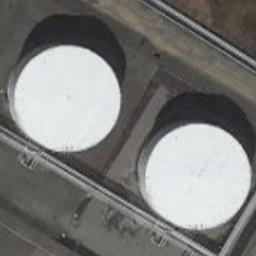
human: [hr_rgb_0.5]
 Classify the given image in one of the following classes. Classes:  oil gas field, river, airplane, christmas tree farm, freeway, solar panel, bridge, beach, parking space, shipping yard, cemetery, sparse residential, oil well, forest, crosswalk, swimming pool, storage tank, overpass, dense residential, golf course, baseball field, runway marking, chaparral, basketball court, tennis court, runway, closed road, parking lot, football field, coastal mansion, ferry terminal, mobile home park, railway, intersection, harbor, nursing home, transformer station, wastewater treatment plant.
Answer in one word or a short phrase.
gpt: storage tank